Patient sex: M
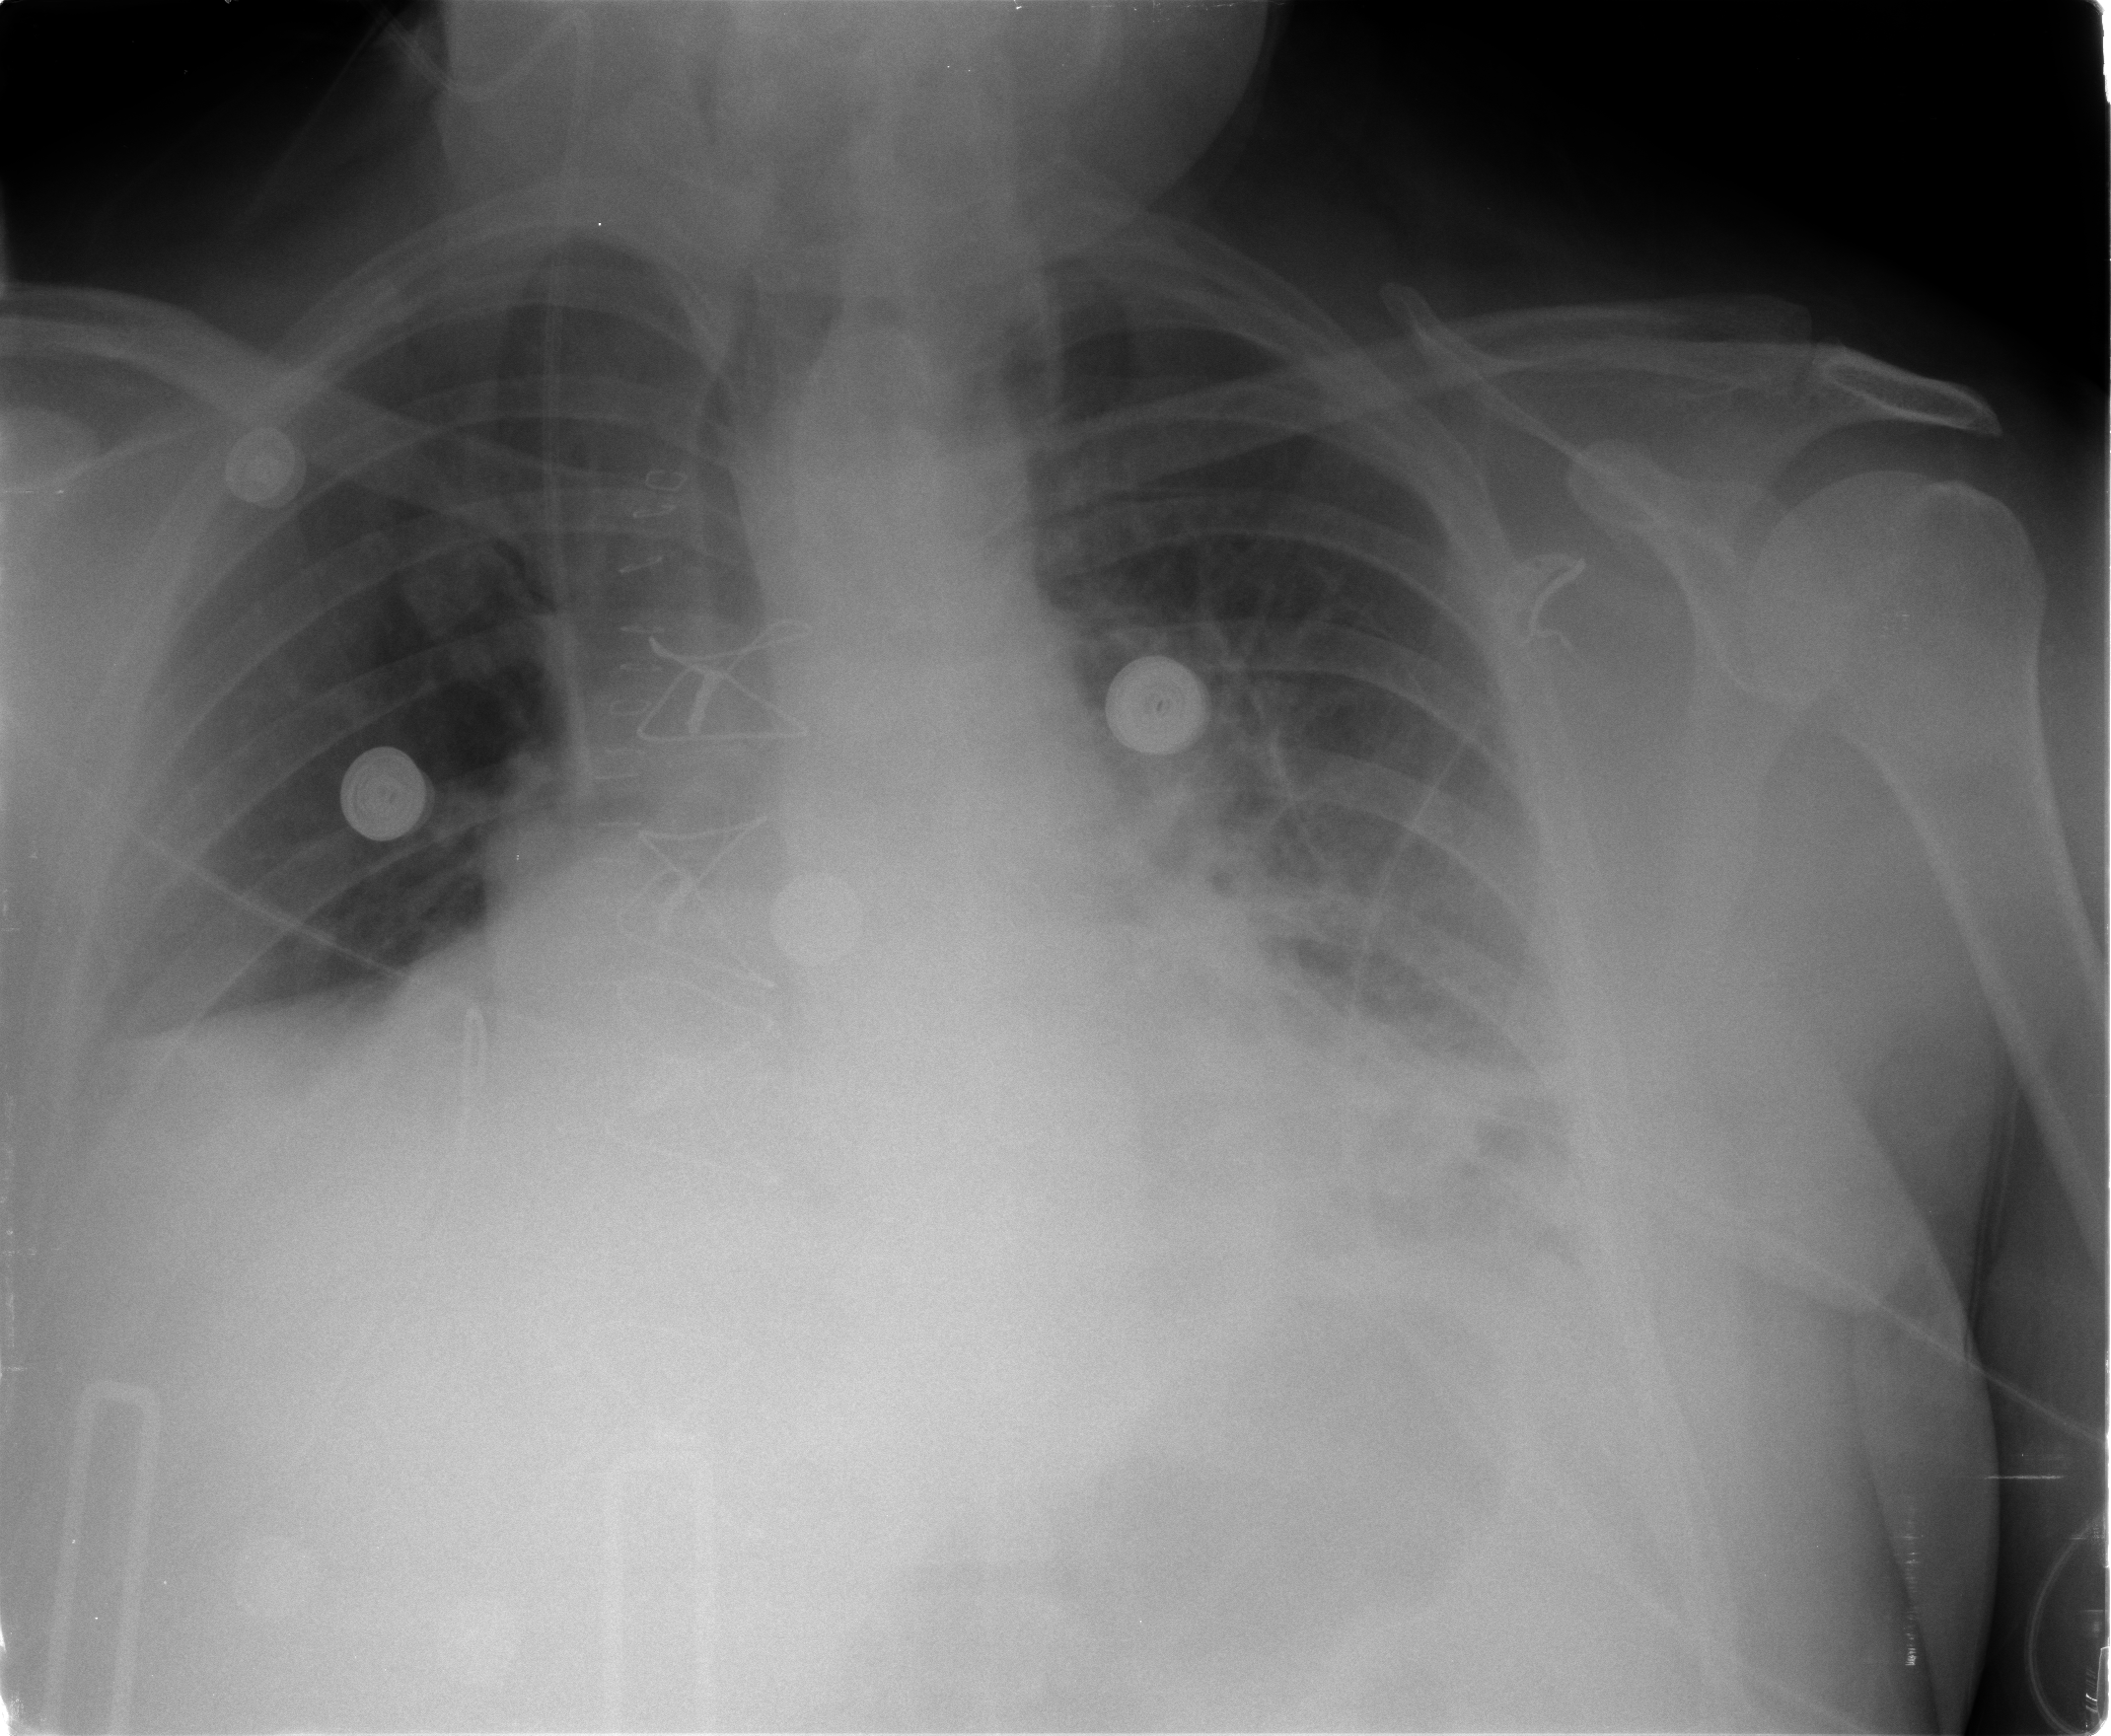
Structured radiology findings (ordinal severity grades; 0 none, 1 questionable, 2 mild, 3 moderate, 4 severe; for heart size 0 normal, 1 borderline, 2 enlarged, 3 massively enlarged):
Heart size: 2
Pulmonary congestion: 3
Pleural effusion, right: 1
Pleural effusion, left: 2
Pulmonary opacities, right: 0
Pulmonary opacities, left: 2
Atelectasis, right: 4
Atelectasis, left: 2